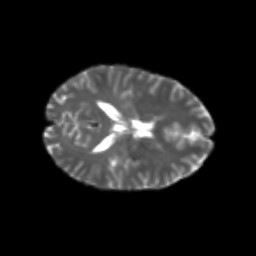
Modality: T2w
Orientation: axial
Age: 25
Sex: female
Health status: healthy
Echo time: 0.074 s